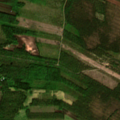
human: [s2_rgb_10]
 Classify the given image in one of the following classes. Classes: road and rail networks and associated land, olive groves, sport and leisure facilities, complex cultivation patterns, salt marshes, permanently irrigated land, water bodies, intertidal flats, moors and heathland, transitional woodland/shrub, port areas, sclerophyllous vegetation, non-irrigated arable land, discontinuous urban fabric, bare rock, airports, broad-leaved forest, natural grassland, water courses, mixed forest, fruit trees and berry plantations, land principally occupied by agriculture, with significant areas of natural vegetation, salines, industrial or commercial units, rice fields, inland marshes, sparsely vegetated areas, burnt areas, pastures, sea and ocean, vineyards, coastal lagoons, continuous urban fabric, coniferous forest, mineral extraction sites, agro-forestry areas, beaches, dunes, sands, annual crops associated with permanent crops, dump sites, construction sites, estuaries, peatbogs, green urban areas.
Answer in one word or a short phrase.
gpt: non-irrigated arable land, land principally occupied by agriculture, with significant areas of natural vegetation, coniferous forest, mixed forest, transitional woodland/shrub